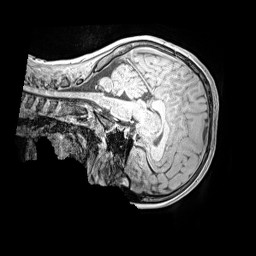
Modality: MP2RAGE
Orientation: sagittal
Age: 11
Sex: male
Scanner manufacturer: siemens
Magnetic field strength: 3 T
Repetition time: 4 s
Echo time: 0.00299 s